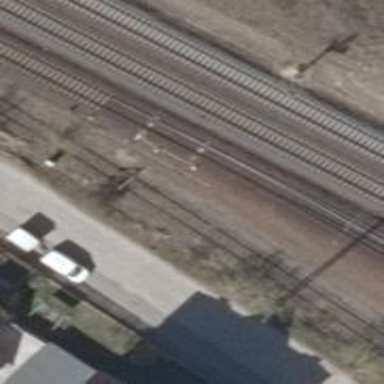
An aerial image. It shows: Abandoned railway yard is depicted.